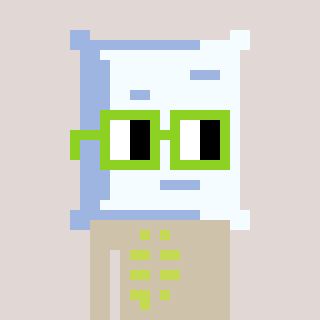
a pixel art character with square light green glasses, a pillow-shaped head and a bege-colored body on a warm background